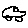
Label: car